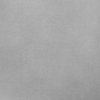
Label: dusty